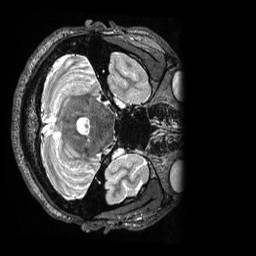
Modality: T2w
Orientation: axial
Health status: healthy
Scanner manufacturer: siemens
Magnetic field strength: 3 T
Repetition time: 3.2 s
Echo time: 0.565 s